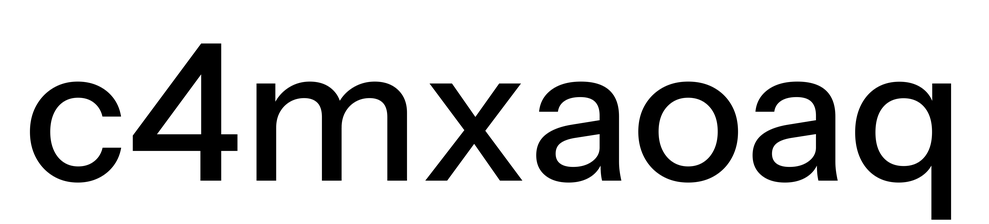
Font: InstrumentSans_Medium